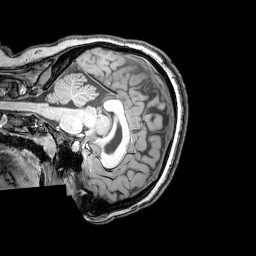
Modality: T1w
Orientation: sagittal
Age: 26
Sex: female
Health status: healthy
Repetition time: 0.081 s
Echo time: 0.037 s